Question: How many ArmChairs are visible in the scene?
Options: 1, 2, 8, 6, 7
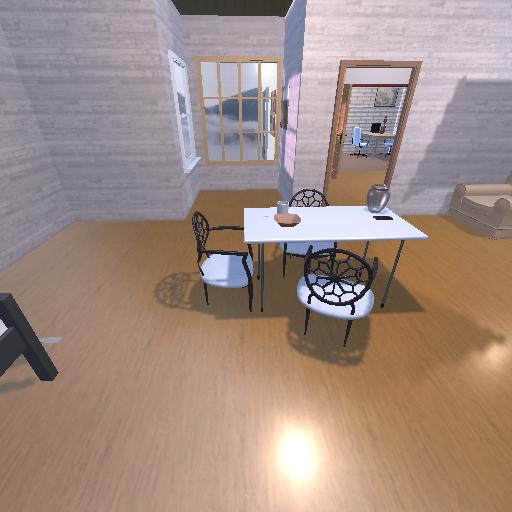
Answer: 1